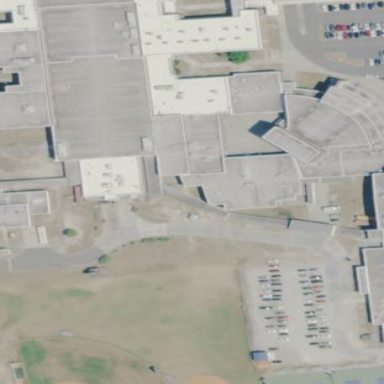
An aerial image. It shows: School building.